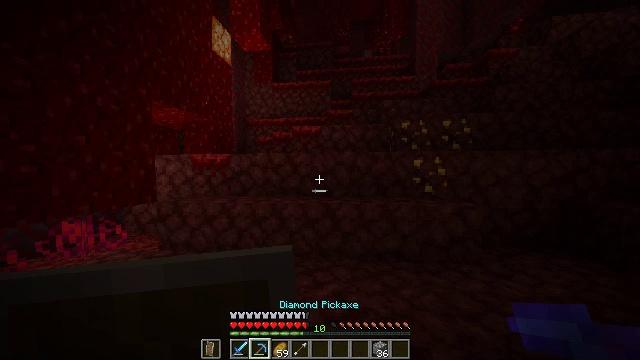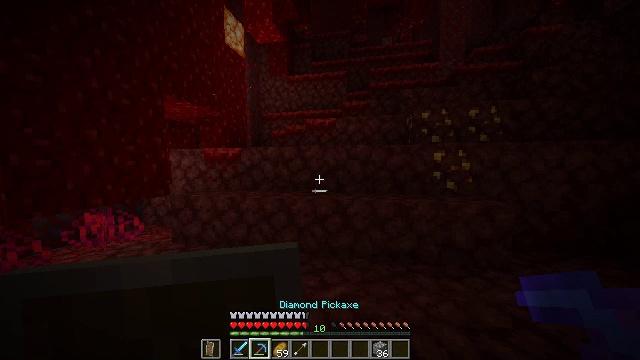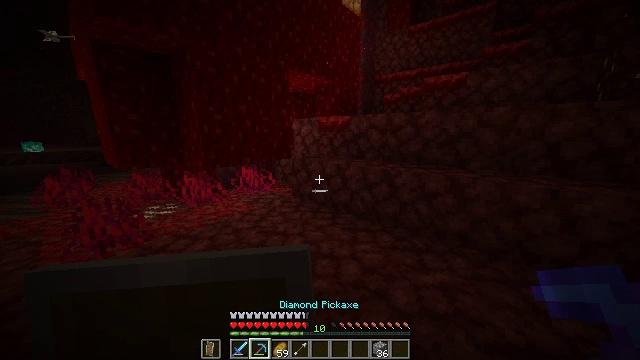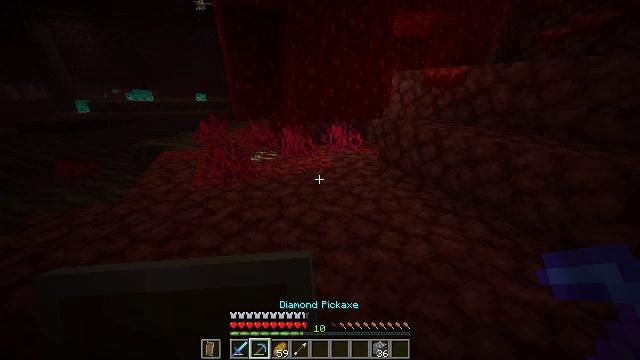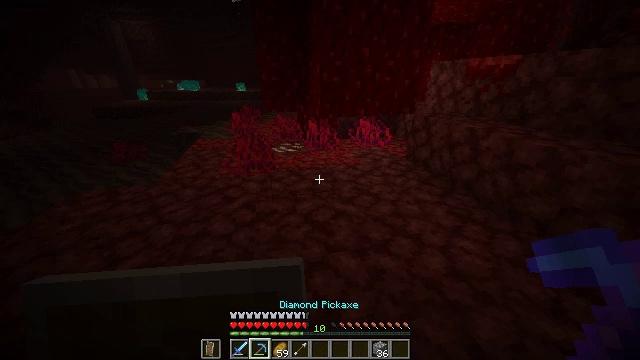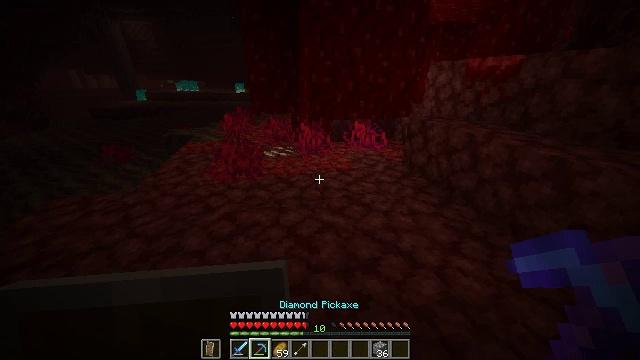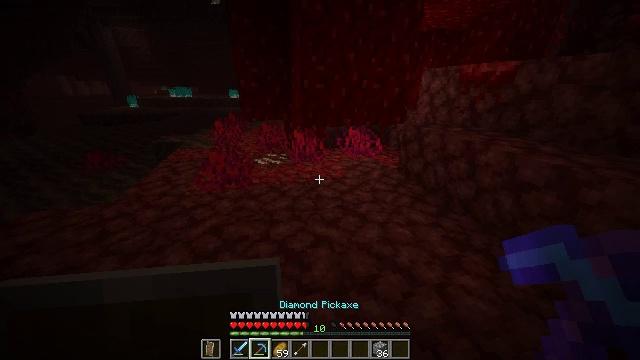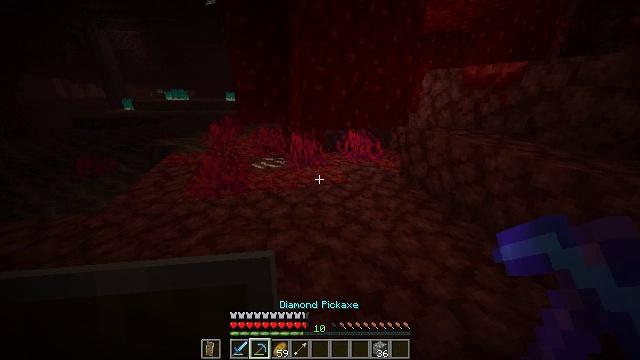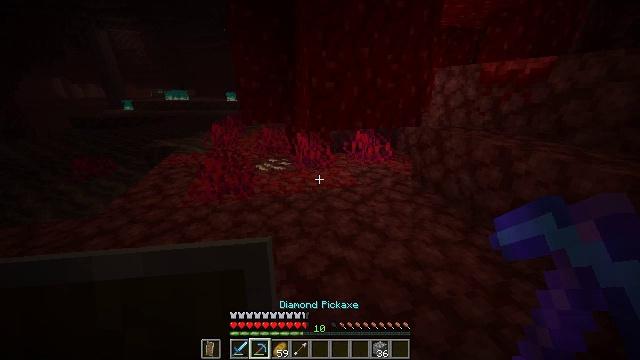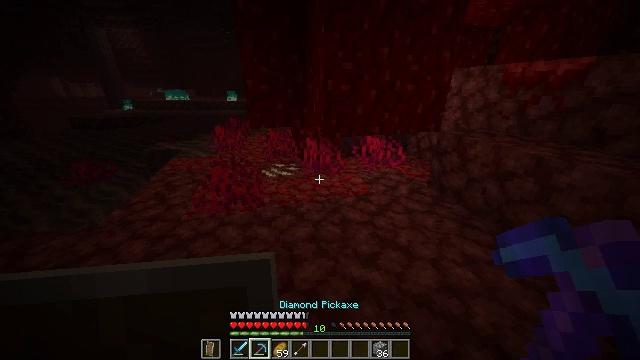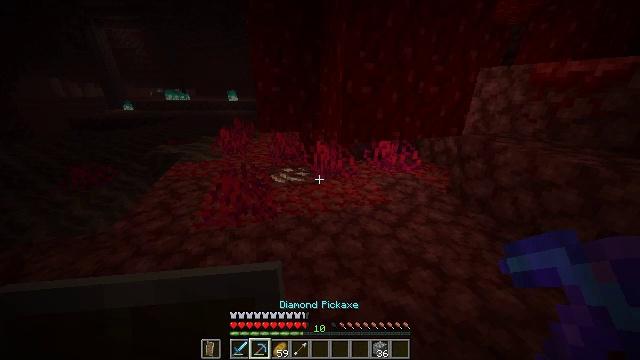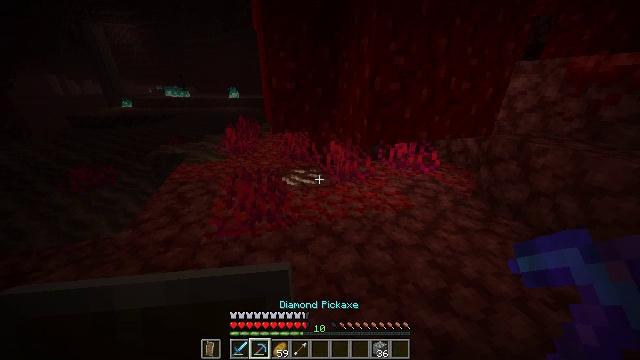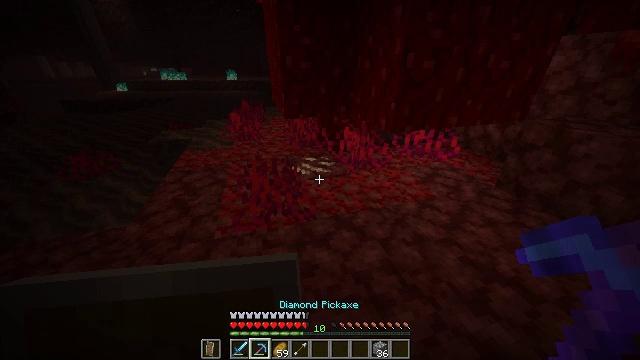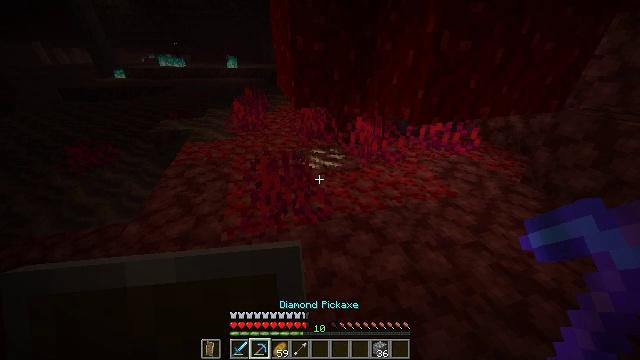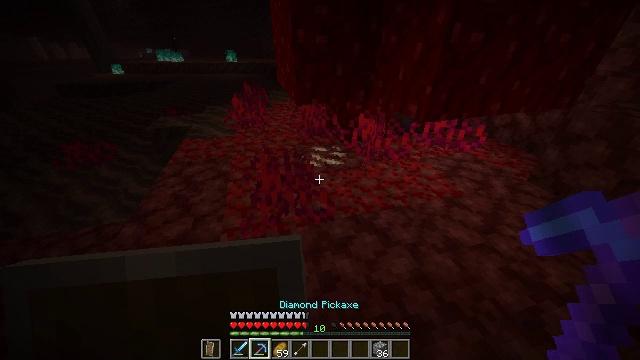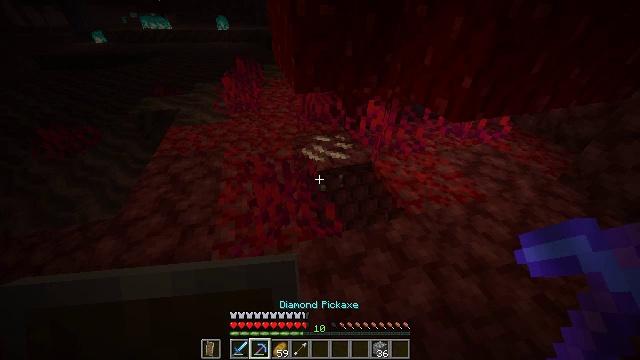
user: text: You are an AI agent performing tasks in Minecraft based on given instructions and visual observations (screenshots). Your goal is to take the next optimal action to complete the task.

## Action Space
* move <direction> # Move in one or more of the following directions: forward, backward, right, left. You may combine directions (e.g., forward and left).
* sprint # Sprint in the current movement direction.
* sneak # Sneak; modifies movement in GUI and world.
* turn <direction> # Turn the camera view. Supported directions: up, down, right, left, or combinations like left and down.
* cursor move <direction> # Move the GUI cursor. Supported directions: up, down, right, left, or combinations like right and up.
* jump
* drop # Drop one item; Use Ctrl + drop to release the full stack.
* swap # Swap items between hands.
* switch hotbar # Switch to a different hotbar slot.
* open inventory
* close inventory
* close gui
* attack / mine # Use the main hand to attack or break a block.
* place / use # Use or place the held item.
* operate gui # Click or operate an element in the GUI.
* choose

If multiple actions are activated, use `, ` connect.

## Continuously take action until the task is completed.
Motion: motion action
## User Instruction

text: Gather crimson nylium blocks.
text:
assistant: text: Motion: move forward and move right, turn left and down
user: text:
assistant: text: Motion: move forward and move right, turn left and down
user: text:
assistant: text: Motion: move forward and move right, turn left and down
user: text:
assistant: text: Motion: move forward, turn left and down
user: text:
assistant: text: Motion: move forward
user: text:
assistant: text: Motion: move forward and move left, turn right and up
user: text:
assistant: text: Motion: move forward and move left
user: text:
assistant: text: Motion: move forward and move left
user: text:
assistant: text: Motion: move forward and move left
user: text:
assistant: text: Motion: move forward and move left
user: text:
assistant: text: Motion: move forward and move left
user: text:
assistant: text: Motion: move forward and move left, turn down
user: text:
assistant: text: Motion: move forward, turn down
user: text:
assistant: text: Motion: move forward
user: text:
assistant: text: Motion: move forward, turn down, attack / mine
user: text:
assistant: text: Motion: move forward, sneak, turn right and down, attack / mine
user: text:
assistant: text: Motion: move forward, sneak, turn right and down, attack / mine
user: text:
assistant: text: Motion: move forward, sneak, turn right and down, attack / mine
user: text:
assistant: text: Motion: move forward, sneak, turn right, attack / mine
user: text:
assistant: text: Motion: sneak, attack / mine